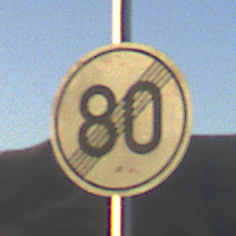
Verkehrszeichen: EndeGeschwindigkeit80
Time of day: SunriseSunset
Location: Outdoor (Nature)
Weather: Clear
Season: NotSpecified
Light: Natural